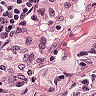
Metastatic tissue present: no